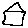
Label: house